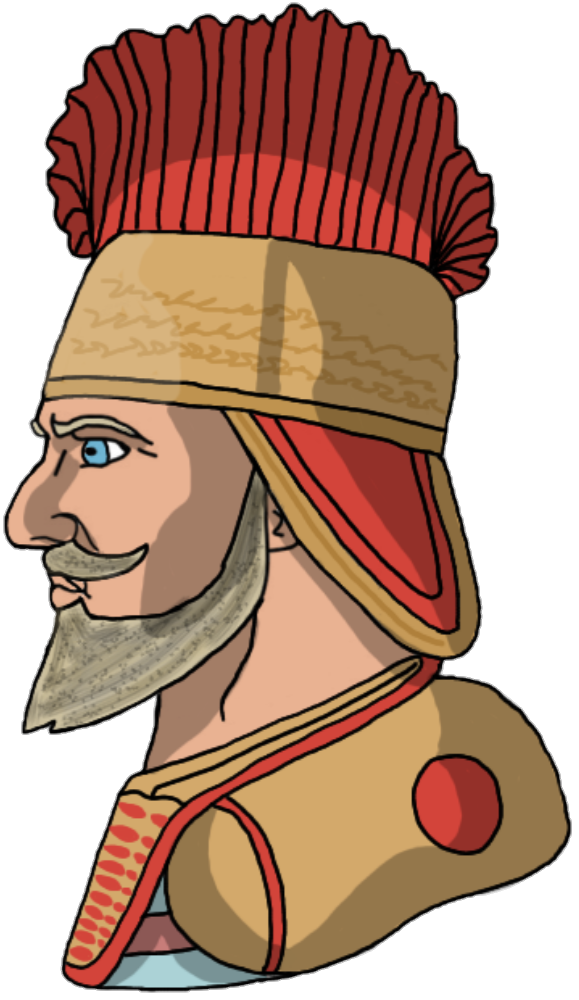
Label: 4_Yes_Chad